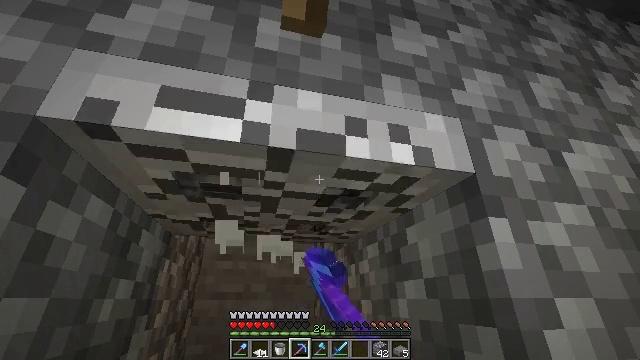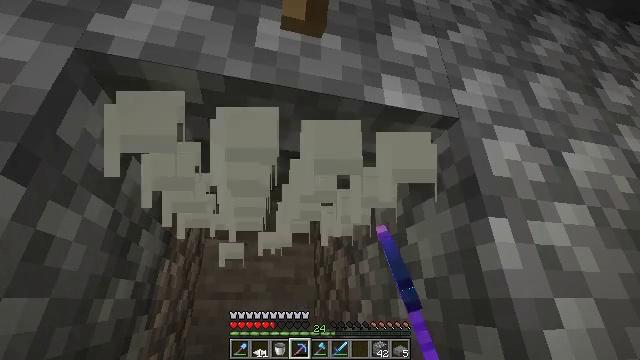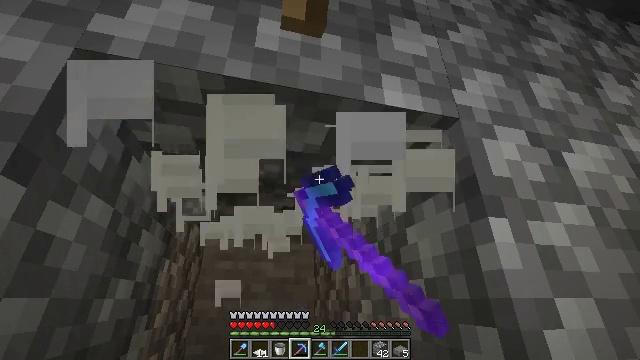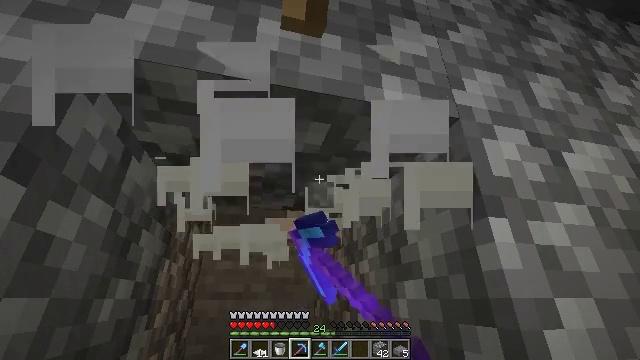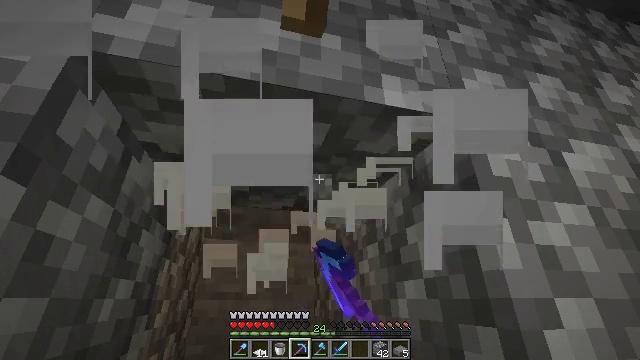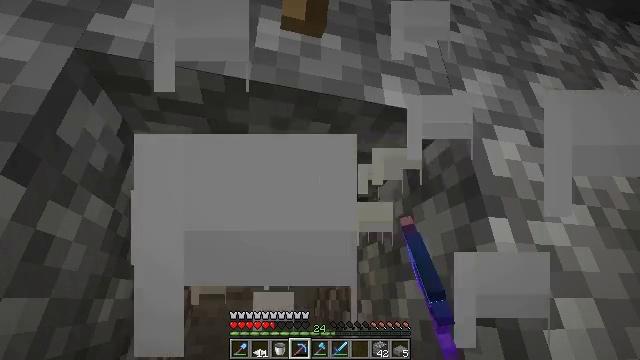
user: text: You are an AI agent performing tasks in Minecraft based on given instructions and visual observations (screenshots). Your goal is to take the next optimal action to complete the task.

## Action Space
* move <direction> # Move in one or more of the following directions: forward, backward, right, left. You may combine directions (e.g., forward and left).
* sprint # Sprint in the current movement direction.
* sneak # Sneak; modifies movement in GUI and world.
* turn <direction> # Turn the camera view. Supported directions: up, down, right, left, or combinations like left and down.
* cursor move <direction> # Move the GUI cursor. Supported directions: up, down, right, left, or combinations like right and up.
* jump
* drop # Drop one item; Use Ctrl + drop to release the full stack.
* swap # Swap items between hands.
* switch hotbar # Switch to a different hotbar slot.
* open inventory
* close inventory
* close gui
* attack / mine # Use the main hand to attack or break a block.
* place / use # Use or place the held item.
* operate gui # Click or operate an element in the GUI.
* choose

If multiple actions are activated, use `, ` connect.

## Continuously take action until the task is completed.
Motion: motion action
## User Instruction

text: Collect the iron trapdoor by mining it.
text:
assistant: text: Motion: attack / mine
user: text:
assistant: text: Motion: attack / mine
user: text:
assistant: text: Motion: attack / mine
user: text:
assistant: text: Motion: attack / mine
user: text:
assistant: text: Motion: attack / mine
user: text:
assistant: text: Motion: attack / mine